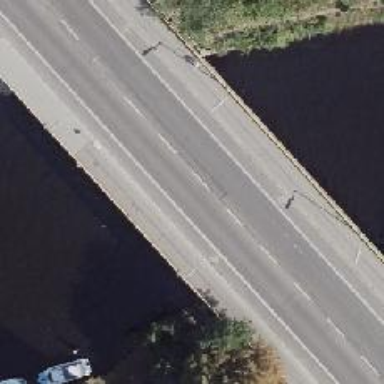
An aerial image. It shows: There is bridge in the image.